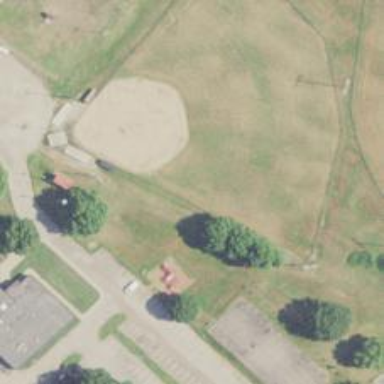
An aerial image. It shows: Baseball pitch surrounded by fence.